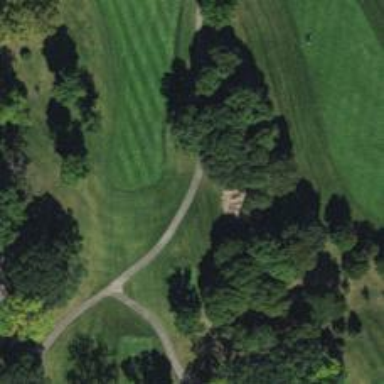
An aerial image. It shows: Service road used as golf cart path.